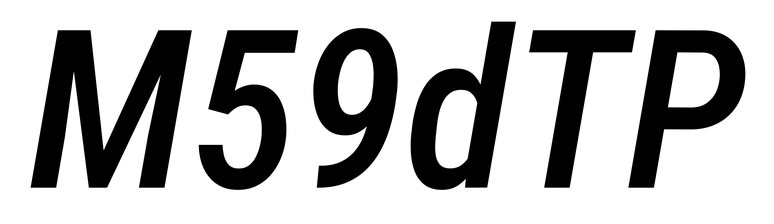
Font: Roboto-Italic_Condensed_Medium_Italic